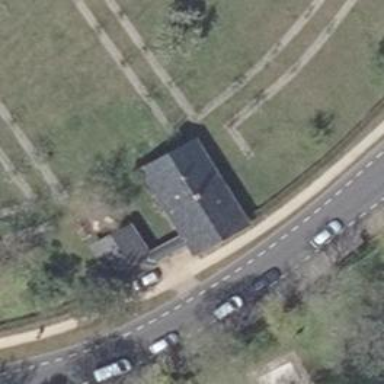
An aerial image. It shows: Detached historic building with gabled roof shape.